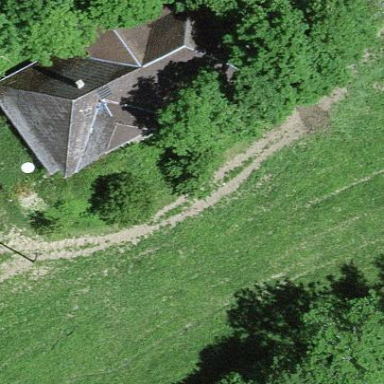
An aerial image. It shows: Farm building.